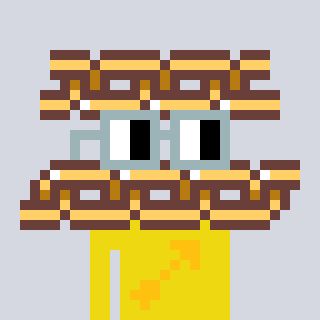
a pixel art character with square dark gray glasses, a chain-shaped head and a yellow-colored body on a cool background